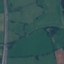
Label: Pasture